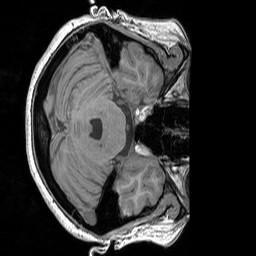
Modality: T1w
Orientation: axial
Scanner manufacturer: siemens
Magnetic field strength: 3 T
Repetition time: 1.83 s
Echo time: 0.00303 s